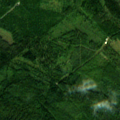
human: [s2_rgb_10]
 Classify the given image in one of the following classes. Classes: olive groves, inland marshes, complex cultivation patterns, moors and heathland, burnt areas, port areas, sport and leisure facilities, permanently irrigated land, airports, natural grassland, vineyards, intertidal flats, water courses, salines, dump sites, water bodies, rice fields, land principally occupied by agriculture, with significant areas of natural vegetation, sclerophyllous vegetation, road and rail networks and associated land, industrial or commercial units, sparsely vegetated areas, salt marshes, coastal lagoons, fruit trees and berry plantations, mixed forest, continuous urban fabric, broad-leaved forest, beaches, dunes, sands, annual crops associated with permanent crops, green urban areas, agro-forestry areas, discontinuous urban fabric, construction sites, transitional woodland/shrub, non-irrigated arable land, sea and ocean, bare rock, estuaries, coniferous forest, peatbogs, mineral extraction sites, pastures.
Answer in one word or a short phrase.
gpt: broad-leaved forest, mixed forest